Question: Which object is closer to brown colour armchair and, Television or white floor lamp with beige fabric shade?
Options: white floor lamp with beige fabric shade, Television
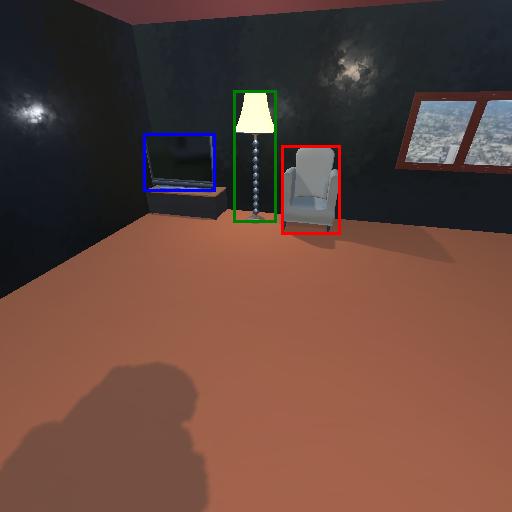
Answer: white floor lamp with beige fabric shade